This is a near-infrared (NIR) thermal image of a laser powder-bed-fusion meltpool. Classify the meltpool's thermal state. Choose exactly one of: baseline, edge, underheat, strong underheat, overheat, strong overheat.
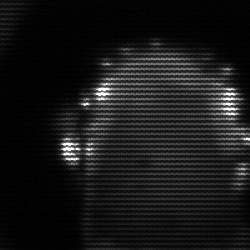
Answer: baseline